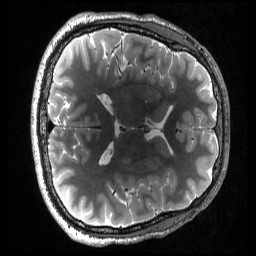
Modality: T2w
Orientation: axial
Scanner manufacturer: siemens
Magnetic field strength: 3 T
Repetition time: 3.2 s
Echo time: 0.563 s